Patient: sex F, age 60
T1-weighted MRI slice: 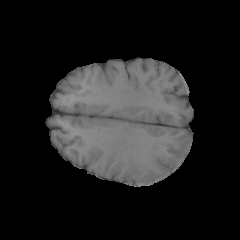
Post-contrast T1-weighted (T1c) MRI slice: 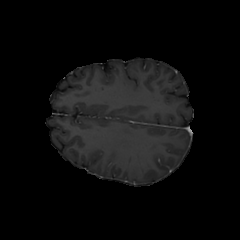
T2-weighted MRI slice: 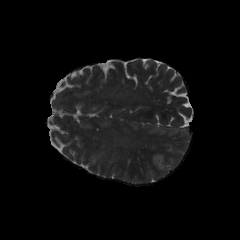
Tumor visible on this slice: yes
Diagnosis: Glioblastoma, IDH-wildtype
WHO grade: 4